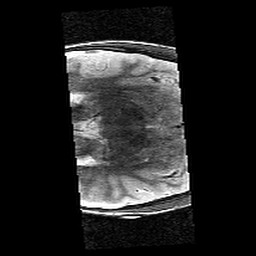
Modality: T2w
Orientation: axial
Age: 12
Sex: male
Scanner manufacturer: siemens
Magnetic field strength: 3 T
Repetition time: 9.23 s
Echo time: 0.067 s